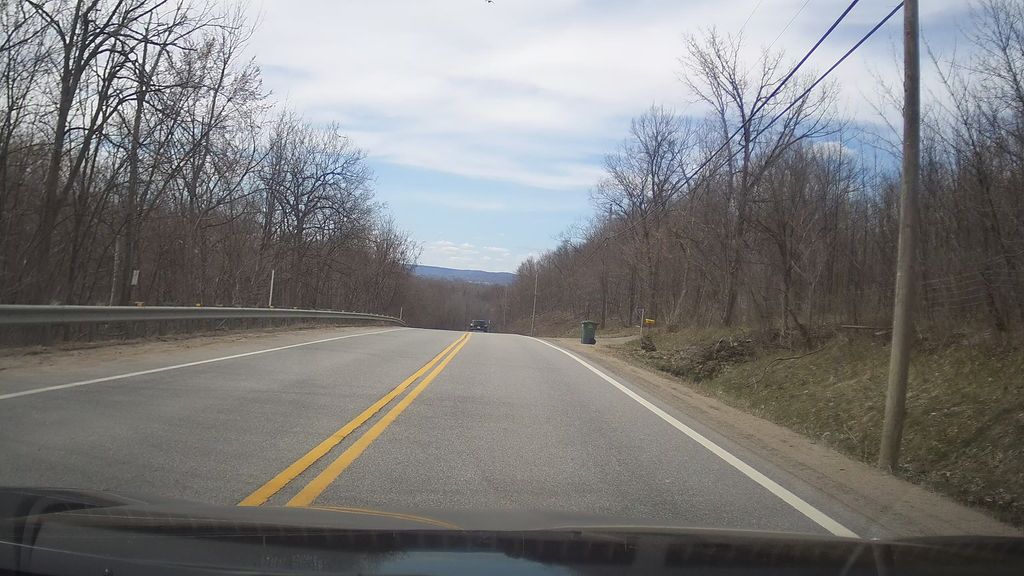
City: ottawa-gatineau